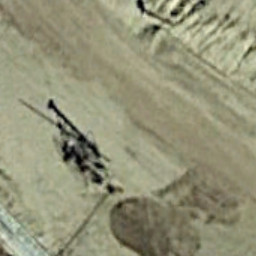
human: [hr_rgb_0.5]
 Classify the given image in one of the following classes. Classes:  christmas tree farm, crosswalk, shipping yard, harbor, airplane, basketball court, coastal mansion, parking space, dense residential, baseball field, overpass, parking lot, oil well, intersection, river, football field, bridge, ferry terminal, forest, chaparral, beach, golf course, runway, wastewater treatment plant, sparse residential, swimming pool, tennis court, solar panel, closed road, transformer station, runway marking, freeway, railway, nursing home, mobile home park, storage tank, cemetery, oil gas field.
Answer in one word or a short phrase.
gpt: oil well